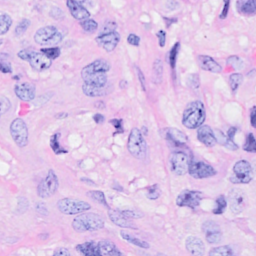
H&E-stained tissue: Breast